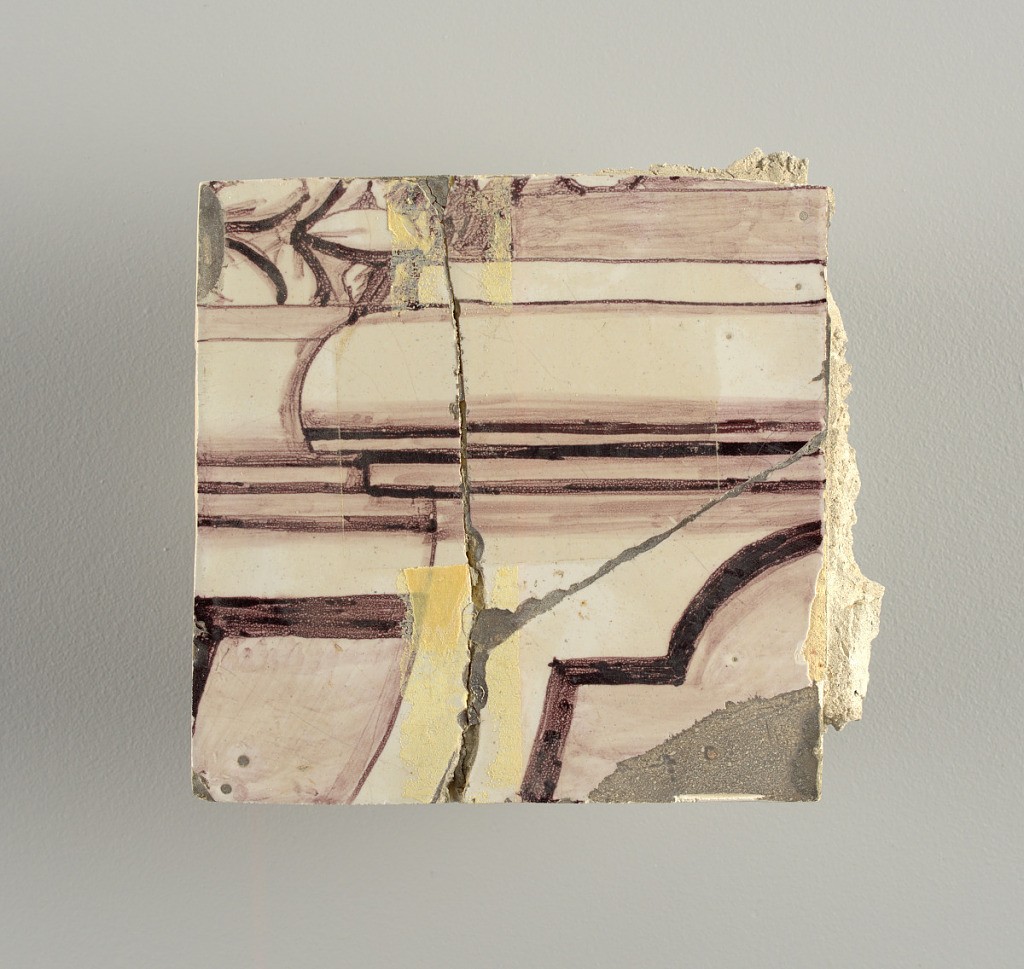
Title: Wall facing
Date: ca. 1725
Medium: tin-glazed earthenware, underglaze
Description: Running design for a frieze or a dado, composed of scrolls of foliage and strapwork, and four repeating motifs--a seated woman in a small upright oval medallion, a putto seated on a rocailled base, and strapwork in axial pattern.  The various panels, A to F, show various repeats of the same design, all being five tiles high and a varying number of tiles wide.